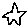
Label: star